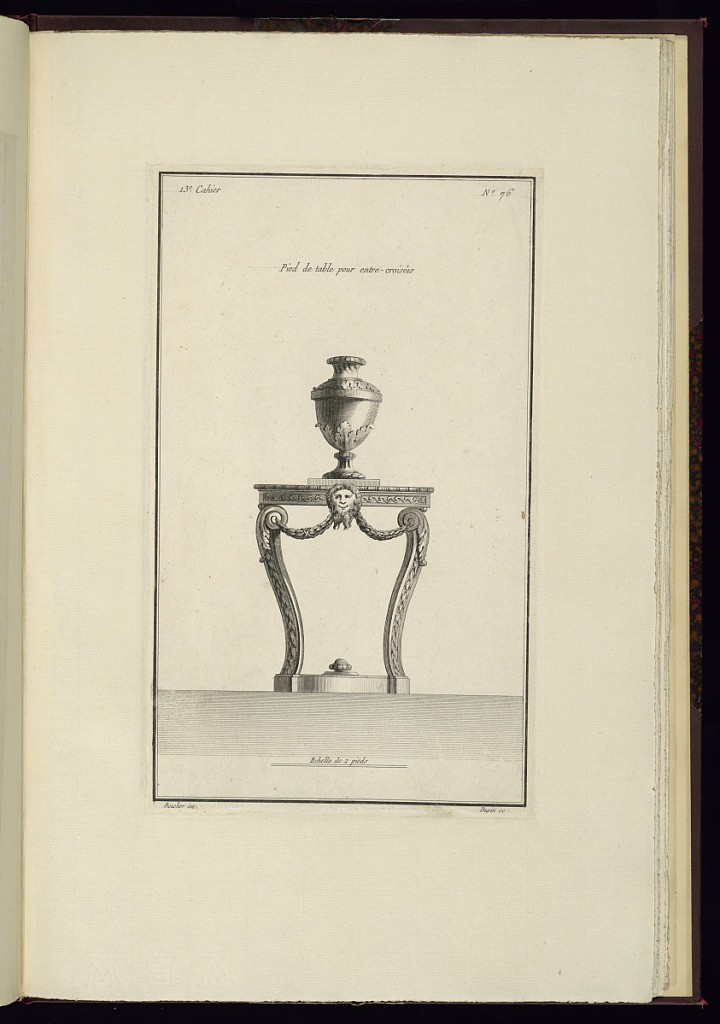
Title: Pied de table pour entre-croisées
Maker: Juste-François Boucher, French, 1736 – 1782
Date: ca. 1775
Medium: Engraving on off white laid paper
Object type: Print
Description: Design for an entryway table with curved legs. The table is decorated with ornament motifs including egg and dart, wave pattern, a mascaron, bound leaves, and scrolls. The table is topped with a vase. The plate is signed